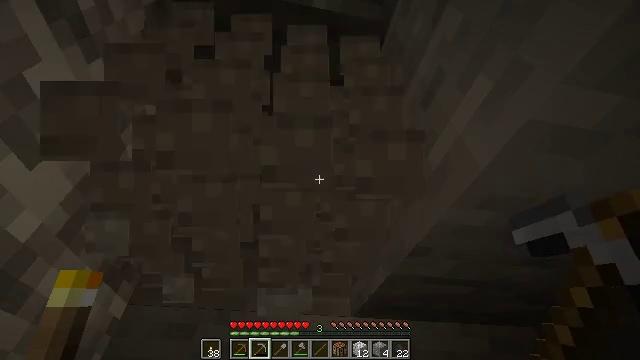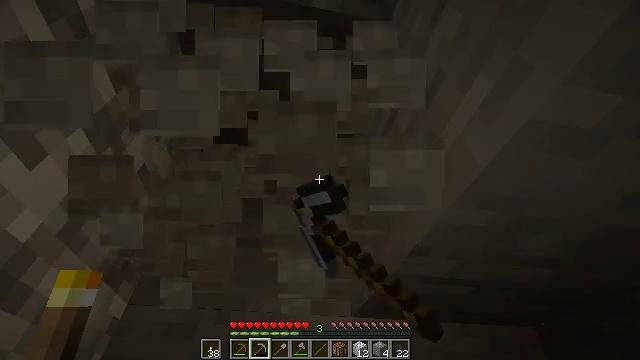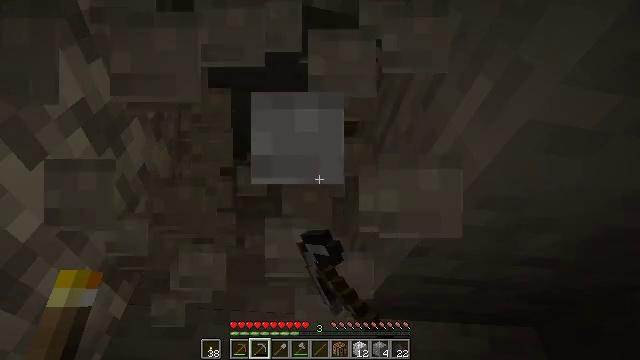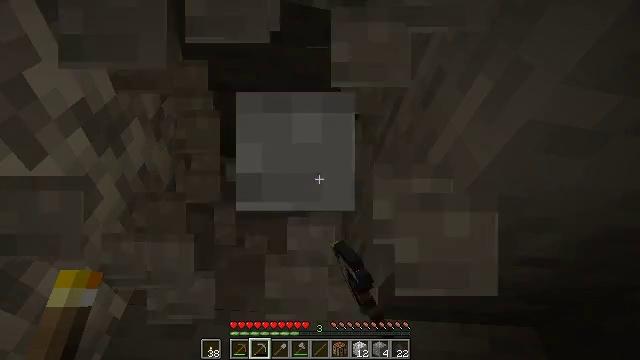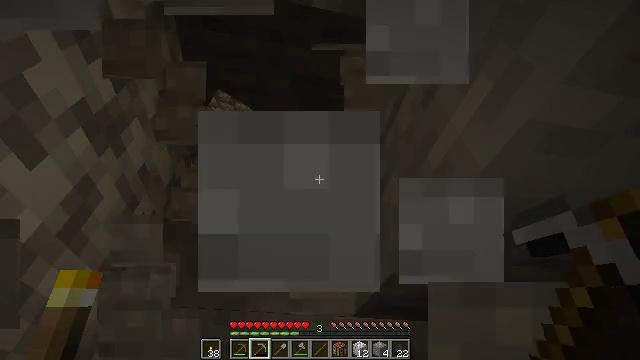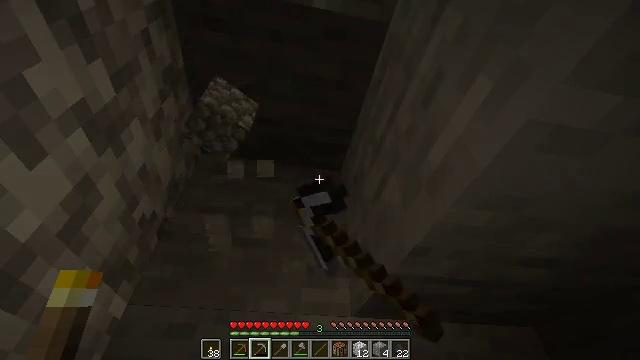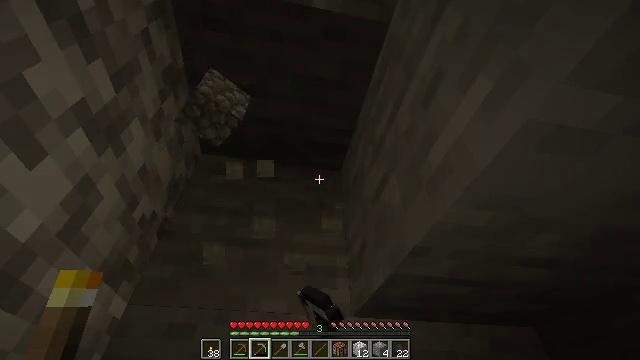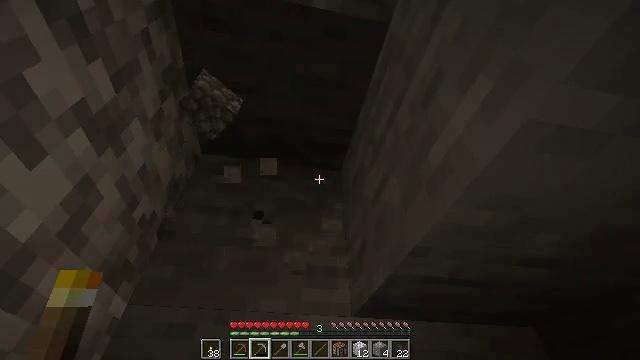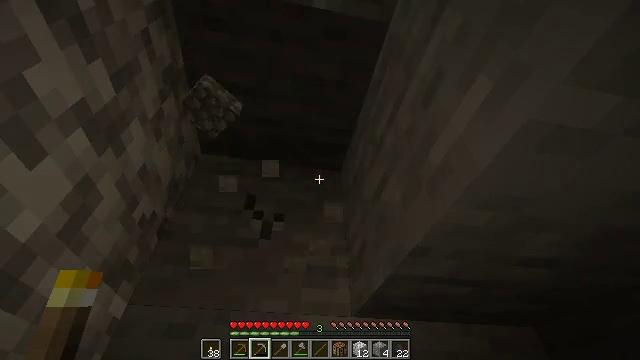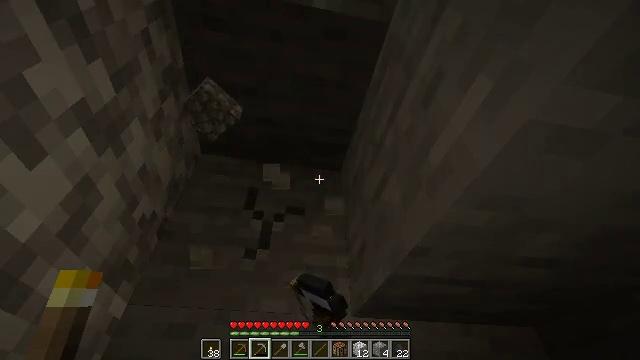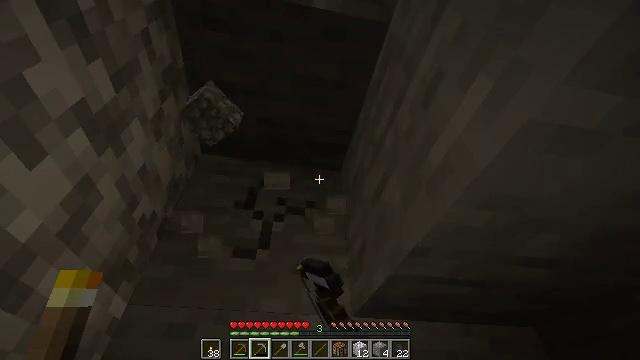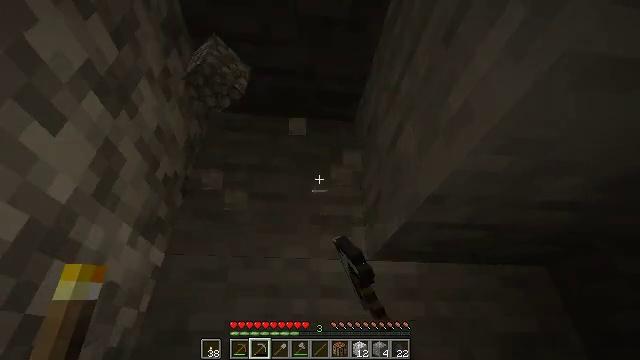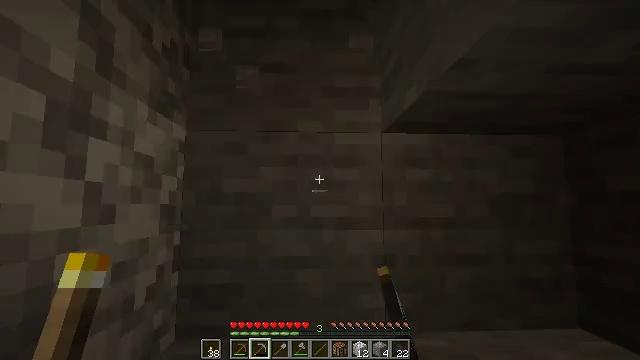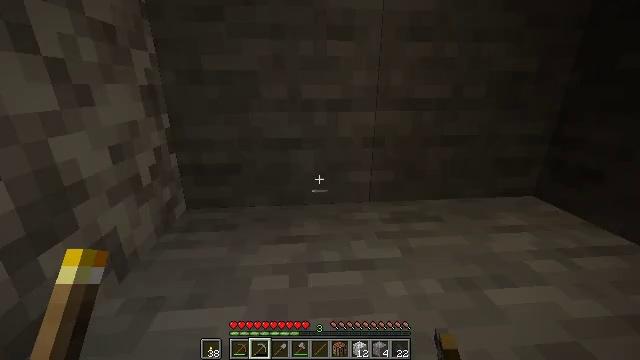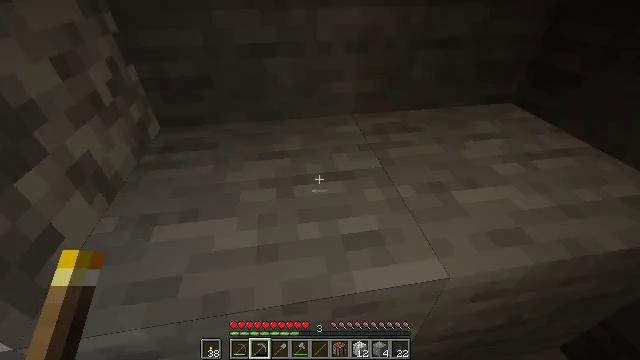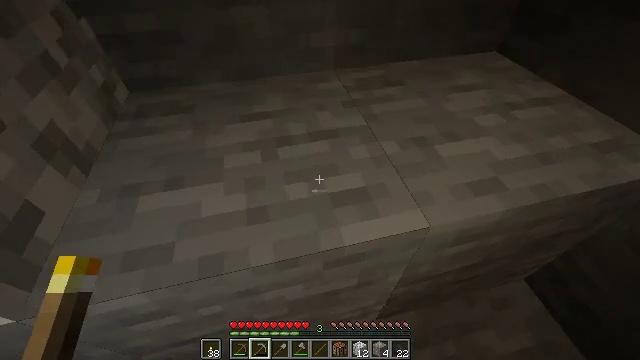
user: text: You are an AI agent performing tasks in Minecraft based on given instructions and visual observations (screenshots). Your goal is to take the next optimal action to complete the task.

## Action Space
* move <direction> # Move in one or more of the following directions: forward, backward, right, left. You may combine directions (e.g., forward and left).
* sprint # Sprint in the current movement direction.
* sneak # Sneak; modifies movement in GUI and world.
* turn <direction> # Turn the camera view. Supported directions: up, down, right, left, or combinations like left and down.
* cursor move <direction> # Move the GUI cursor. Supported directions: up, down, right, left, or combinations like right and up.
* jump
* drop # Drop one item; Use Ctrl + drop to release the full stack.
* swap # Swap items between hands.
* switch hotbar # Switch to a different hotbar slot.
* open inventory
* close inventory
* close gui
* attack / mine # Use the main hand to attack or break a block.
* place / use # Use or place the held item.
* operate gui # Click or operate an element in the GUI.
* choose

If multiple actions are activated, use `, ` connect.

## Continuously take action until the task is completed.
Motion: motion action
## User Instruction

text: Harvest stone in the caves.
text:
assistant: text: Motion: attack / mine
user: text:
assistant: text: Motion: attack / mine
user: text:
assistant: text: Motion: attack / mine
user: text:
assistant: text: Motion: attack / mine
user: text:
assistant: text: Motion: attack / mine
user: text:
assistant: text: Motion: attack / mine
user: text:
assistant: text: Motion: attack / mine
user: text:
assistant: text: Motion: attack / mine
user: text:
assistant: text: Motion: attack / mine
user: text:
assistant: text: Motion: attack / mine
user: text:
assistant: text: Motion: turn left and down
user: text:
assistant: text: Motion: turn left and down
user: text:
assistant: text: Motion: turn right and down
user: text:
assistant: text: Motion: turn right and down
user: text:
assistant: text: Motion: turn right and down
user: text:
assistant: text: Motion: turn right and down
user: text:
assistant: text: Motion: turn down
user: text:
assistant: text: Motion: no_op
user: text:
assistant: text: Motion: no_op
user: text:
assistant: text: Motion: no_op
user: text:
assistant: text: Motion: no_op
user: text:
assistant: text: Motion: no_op
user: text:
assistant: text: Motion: no_op
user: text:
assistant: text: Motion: no_op
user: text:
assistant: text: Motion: move forward, turn right and up
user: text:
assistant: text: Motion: move forward, turn right and up
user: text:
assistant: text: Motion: move forward, turn right and up
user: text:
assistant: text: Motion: move forward, turn right and up
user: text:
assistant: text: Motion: turn right
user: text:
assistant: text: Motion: turn right